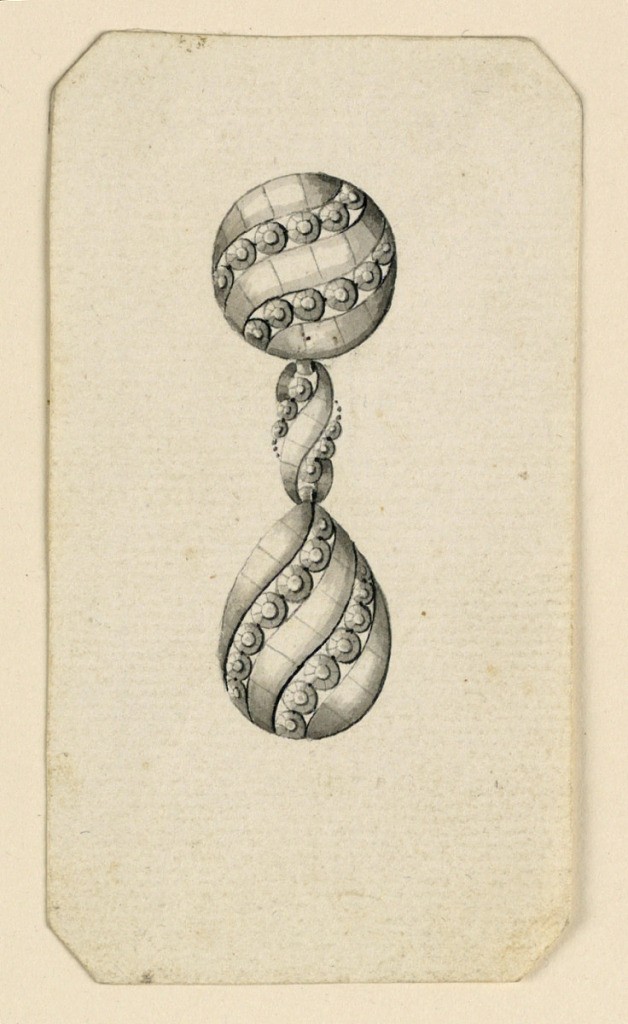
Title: Design for an Earring
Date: ca. 1800
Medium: Pen and black ink, brush and gray watercolor on light green paper; verso: graphite
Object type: Drawing
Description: Jewelry design for an earring. A disk and a drop, similar to those of 1938-88-829, are connected by a scroll of a ribbon, with some disks and seeds. Verso: slight graphite sketch of an earring. Bevelled corners.